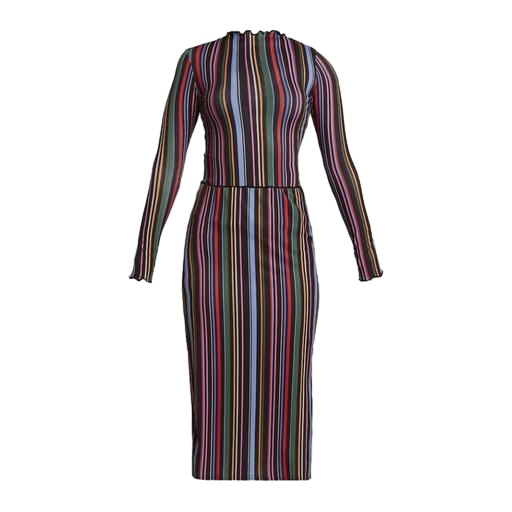
multicolor alice boutique midi, long sleeved striped dress, multicolor mytheresa, white background